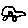
Label: car